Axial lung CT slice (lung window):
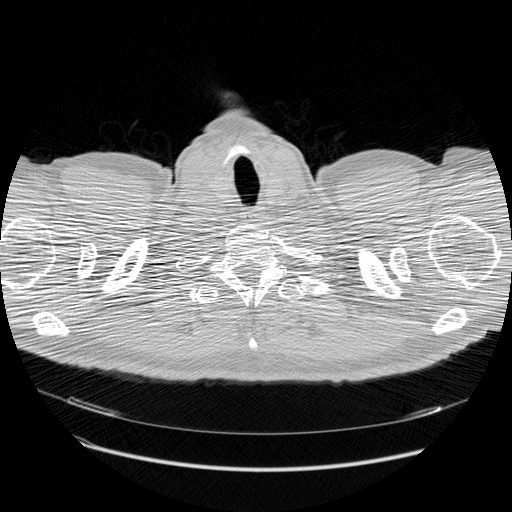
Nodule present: no